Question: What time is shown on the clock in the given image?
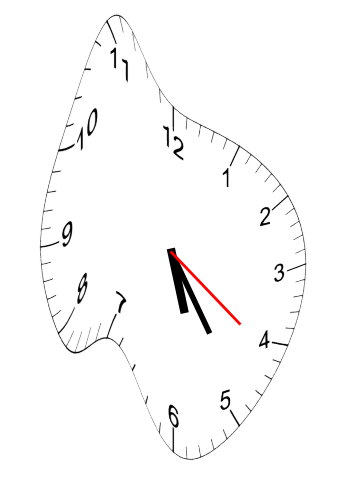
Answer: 05:24:21